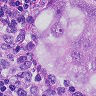
Metastatic tissue present: yes